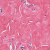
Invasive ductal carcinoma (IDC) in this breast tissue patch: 0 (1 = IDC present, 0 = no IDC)